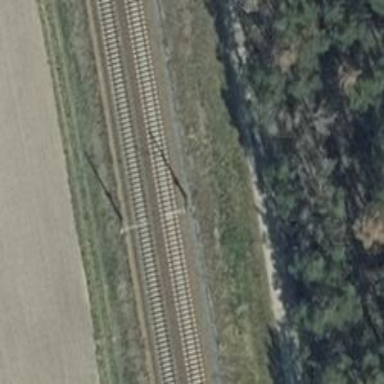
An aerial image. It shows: Milestone along the railway track with catenary mast.